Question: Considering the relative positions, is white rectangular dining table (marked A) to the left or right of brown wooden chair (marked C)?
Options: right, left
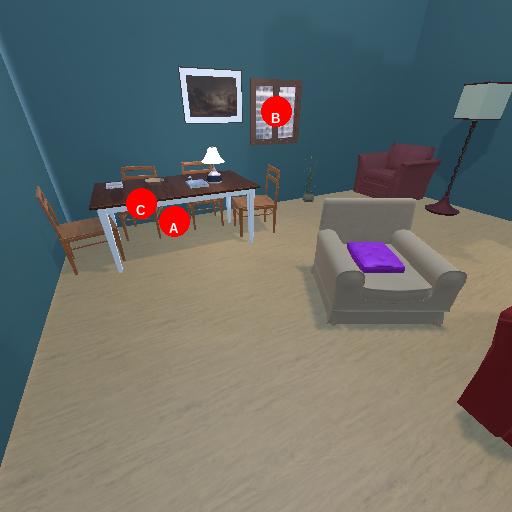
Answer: right